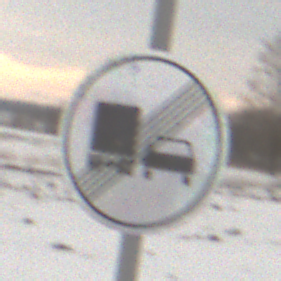
Verkehrszeichen: EndeUeberholverbotKraftfahrzeuge
Umgebung: Outdoor, Nature
Tageszeit: MorningAfternoon
Wetter: Overcast
Licht: Natural
Jahreszeit: Winter
Kontrast: LowContrast